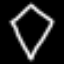
Label: diamond